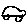
Label: car